Question: Using Facebook iOS SDK, is it possible to publish a post to my timeline and set the "say what you are doing" field ?

Thank you.
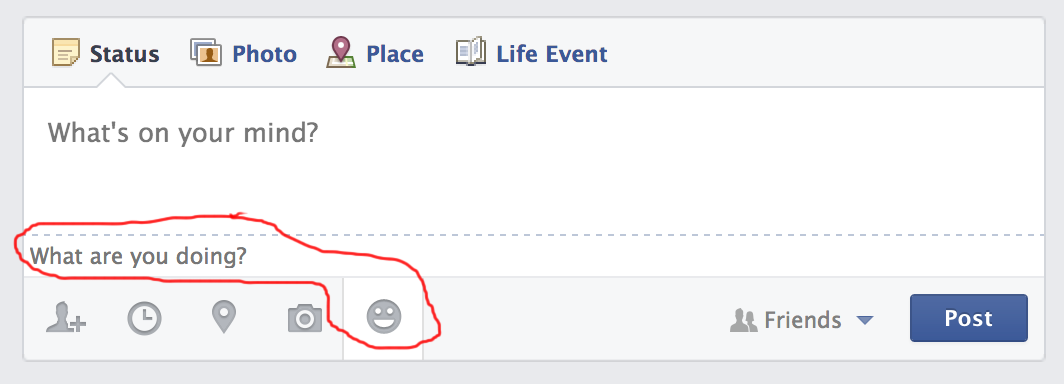
Answer: No, unfortunately, there's no API for that.